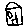
Label: house